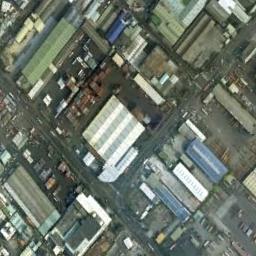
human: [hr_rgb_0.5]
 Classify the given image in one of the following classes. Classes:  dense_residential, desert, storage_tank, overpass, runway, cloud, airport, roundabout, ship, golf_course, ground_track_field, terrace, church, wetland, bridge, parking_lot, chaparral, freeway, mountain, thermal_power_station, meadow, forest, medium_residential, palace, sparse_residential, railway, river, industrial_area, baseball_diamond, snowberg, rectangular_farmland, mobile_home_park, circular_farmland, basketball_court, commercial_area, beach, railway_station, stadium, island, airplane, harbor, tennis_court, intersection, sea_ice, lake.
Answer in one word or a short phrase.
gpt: industrial_area